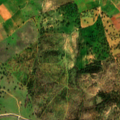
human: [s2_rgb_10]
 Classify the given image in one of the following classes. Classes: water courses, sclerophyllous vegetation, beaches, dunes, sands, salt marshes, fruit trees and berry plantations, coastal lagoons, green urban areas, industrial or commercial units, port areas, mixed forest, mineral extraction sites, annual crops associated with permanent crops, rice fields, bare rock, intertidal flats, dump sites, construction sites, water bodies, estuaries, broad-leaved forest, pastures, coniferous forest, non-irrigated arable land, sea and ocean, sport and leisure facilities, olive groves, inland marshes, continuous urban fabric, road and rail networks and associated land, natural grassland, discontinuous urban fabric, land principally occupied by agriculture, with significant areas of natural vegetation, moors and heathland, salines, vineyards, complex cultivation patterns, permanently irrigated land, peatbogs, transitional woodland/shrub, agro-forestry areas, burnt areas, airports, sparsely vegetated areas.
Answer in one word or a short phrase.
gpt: non-irrigated arable land, olive groves, complex cultivation patterns, agro-forestry areas, transitional woodland/shrub